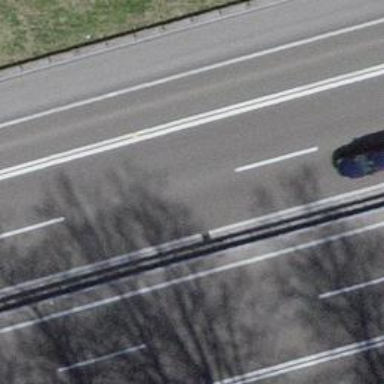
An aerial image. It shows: Asphalt motorway.